Field crop: maize
Growth stage: 2
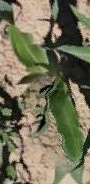
Species: maize